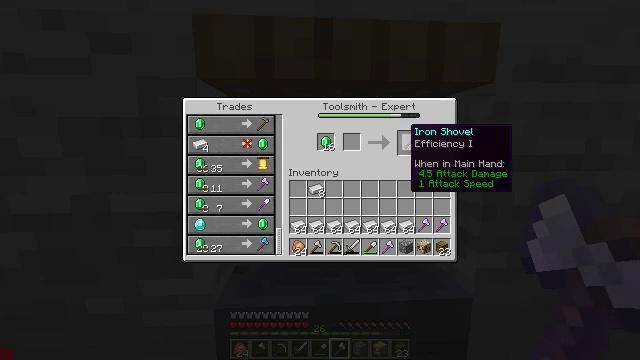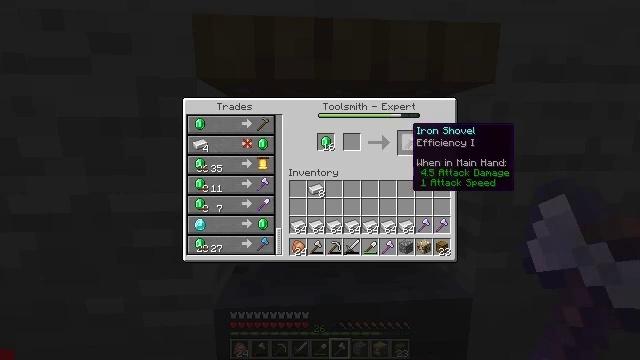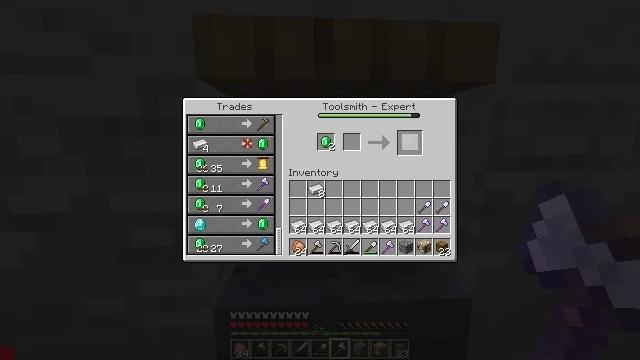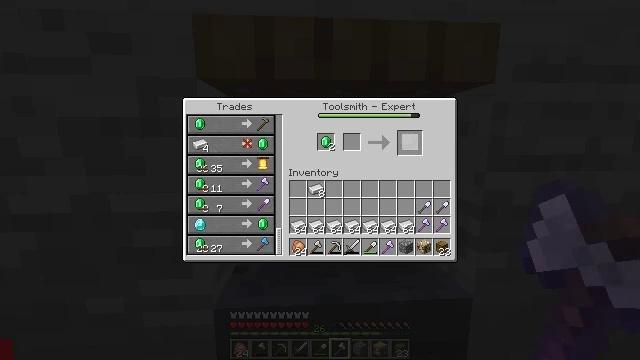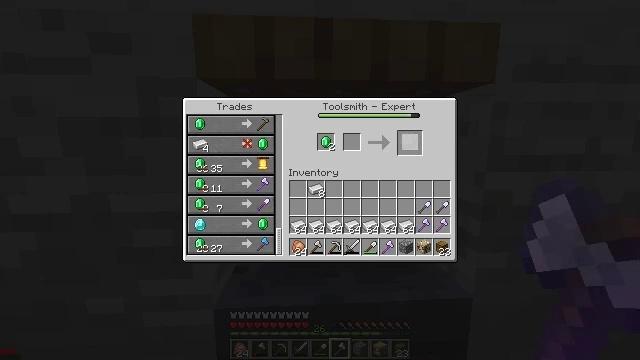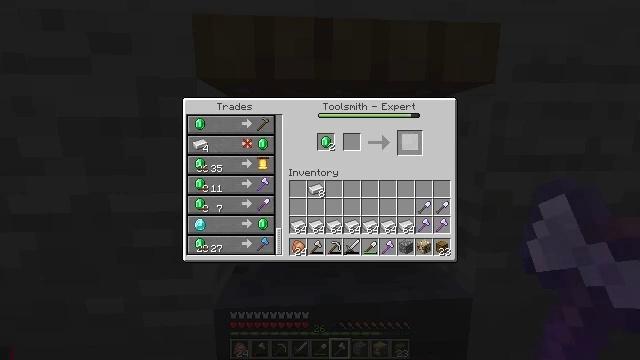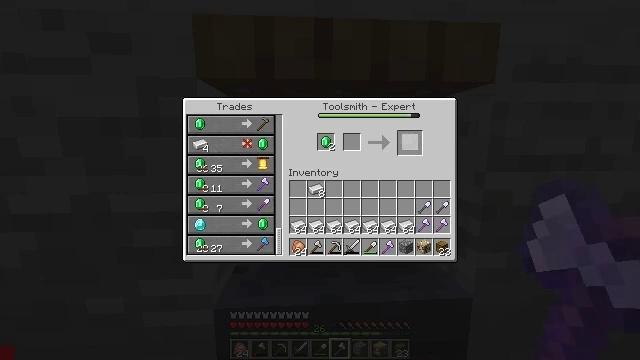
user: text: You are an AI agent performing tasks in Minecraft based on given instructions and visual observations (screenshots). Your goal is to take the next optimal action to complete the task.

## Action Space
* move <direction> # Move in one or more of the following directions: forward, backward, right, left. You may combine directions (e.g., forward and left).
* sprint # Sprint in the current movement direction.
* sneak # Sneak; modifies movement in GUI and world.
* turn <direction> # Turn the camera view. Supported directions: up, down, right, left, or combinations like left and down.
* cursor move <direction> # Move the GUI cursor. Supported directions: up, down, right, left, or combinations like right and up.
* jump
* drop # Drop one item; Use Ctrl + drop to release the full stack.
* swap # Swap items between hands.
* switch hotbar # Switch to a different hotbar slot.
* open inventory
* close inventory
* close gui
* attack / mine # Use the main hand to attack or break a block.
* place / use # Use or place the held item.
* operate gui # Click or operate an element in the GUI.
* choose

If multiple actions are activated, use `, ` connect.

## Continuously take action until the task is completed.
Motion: motion action
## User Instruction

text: Open a crafting table to craft an iron shovel.
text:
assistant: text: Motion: sneak
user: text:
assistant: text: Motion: sneak, attack / mine
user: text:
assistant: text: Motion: sneak, attack / mine
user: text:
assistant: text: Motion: sneak, attack / mine
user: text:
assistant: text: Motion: sneak
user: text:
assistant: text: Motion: sneak
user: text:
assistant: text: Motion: sneak